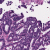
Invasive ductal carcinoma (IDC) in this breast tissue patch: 1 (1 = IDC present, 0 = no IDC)